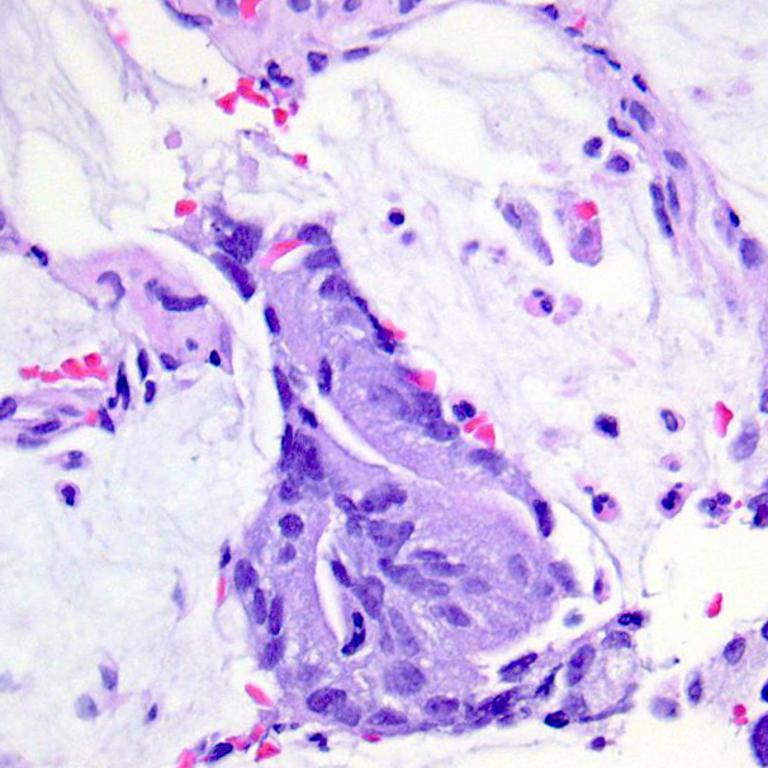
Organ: colon
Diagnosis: adenocarcinomas